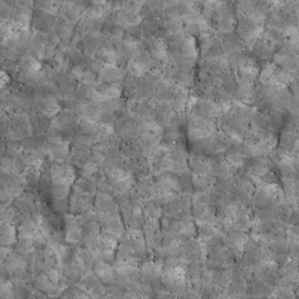
Label: non_frost